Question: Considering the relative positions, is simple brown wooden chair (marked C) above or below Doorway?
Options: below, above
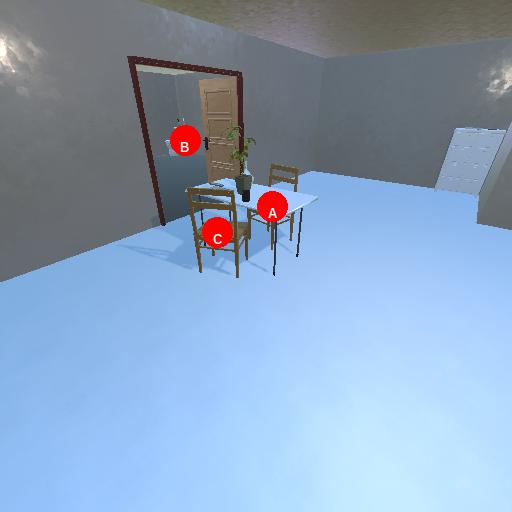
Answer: below